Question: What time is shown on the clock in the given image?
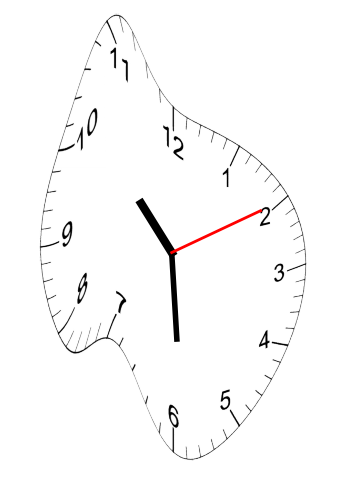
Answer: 10:29:10